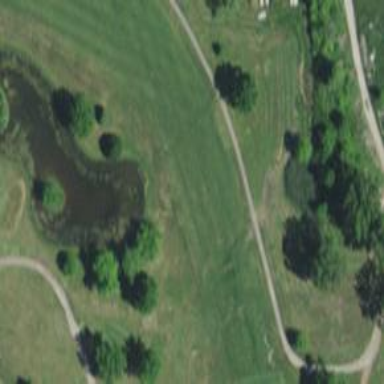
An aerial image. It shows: Grassy area designated as golf fairway.